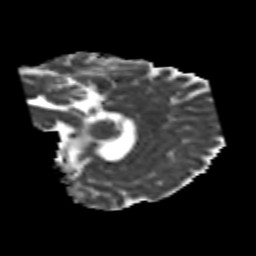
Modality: MD
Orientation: sagittal
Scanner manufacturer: siemens
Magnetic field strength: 3 T
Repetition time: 6.8 s
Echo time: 0.093 s